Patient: sex F, age 56
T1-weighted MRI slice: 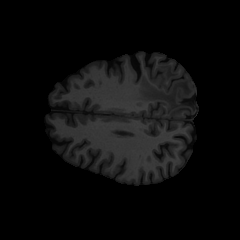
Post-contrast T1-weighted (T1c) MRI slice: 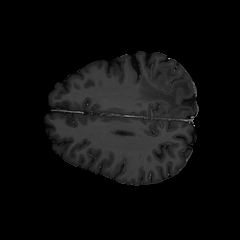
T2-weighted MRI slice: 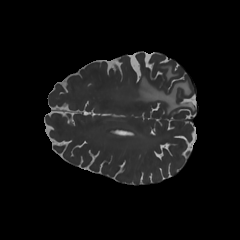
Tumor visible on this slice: yes
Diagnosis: Glioblastoma, IDH-wildtype
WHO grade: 4